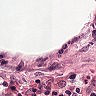
Metastatic tissue present: no